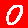
Digit: 0